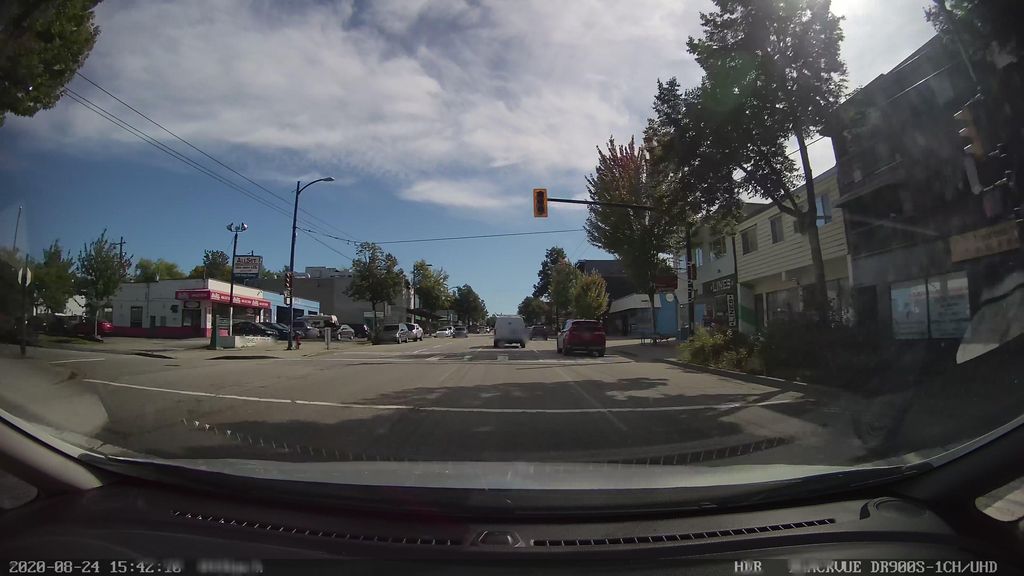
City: vancouver